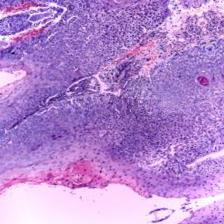
Diagnosis: OSCC